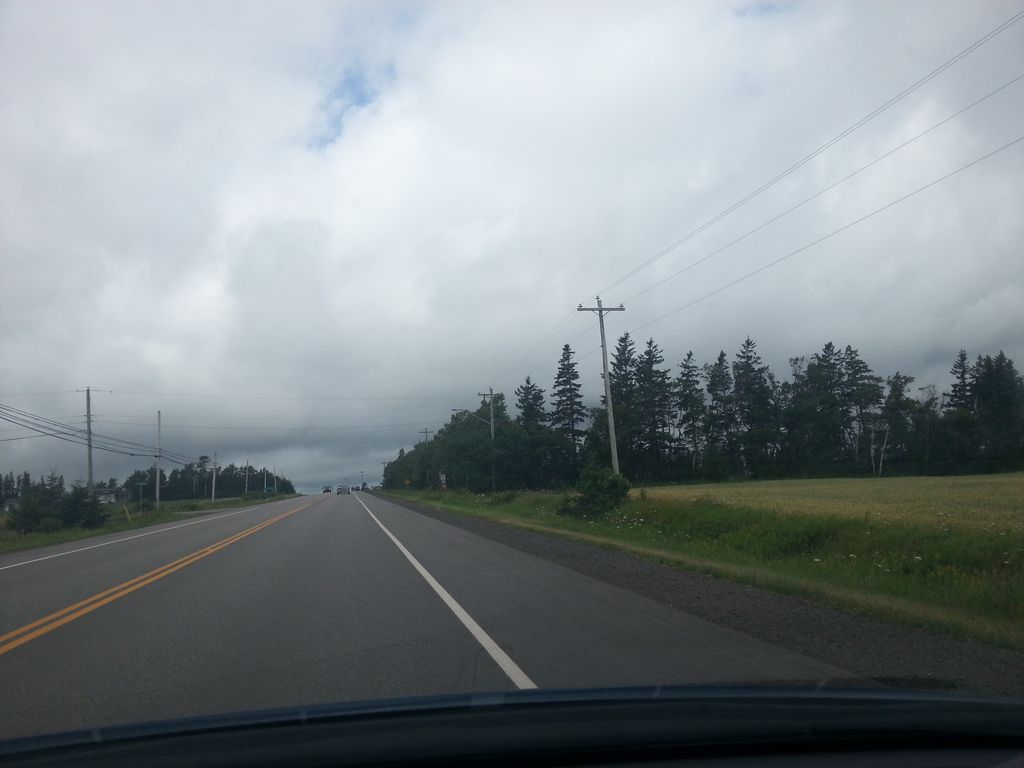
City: charlottetown